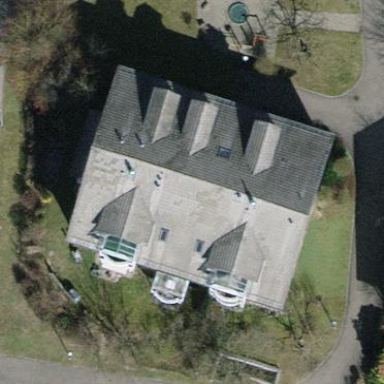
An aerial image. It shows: Building with tiled roof.